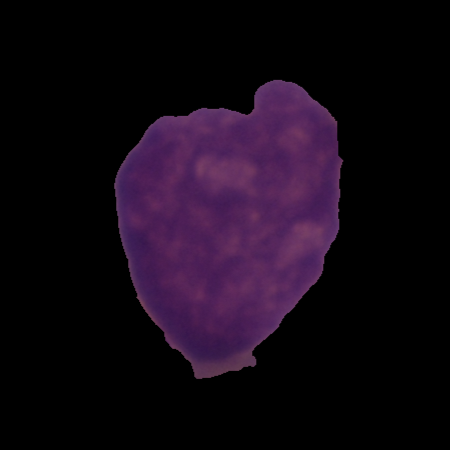
Label: healthy